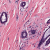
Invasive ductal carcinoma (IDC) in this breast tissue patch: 0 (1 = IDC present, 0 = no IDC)